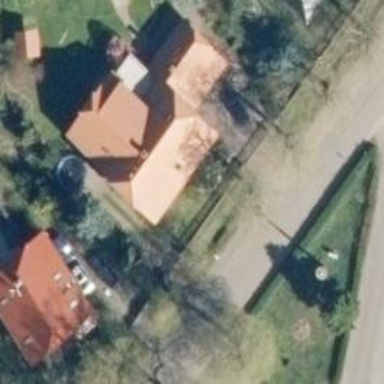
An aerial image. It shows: House with half-hipped roof shape.